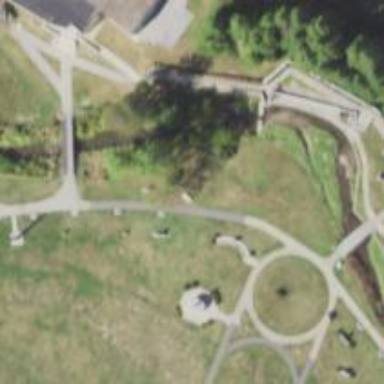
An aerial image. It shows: Memorial site with historic significance.